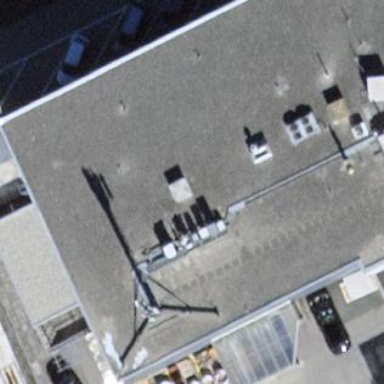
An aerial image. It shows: Industrial building.